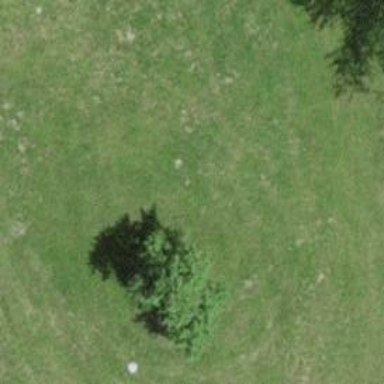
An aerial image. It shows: Single tag "natural: tree."